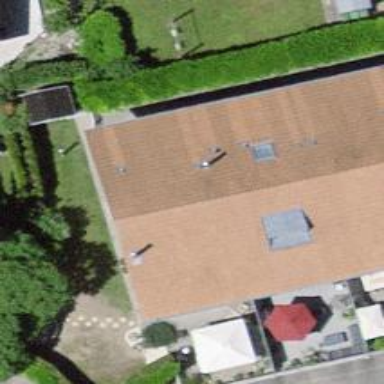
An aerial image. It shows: Residential building.